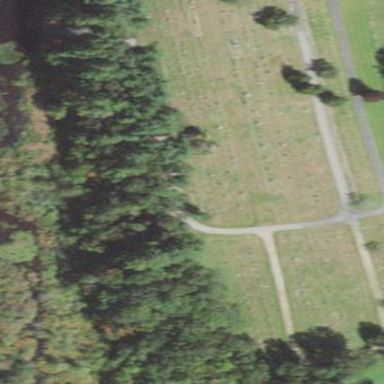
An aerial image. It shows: Private cemetery or graveyard.